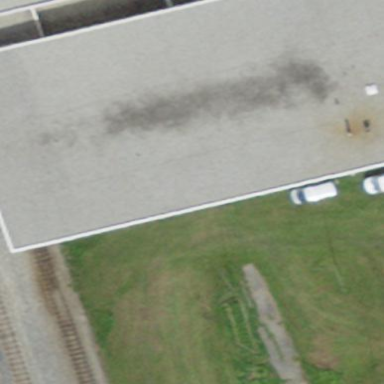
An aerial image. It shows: Industrial building with flat grey roof.